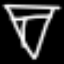
Label: diamond